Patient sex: M
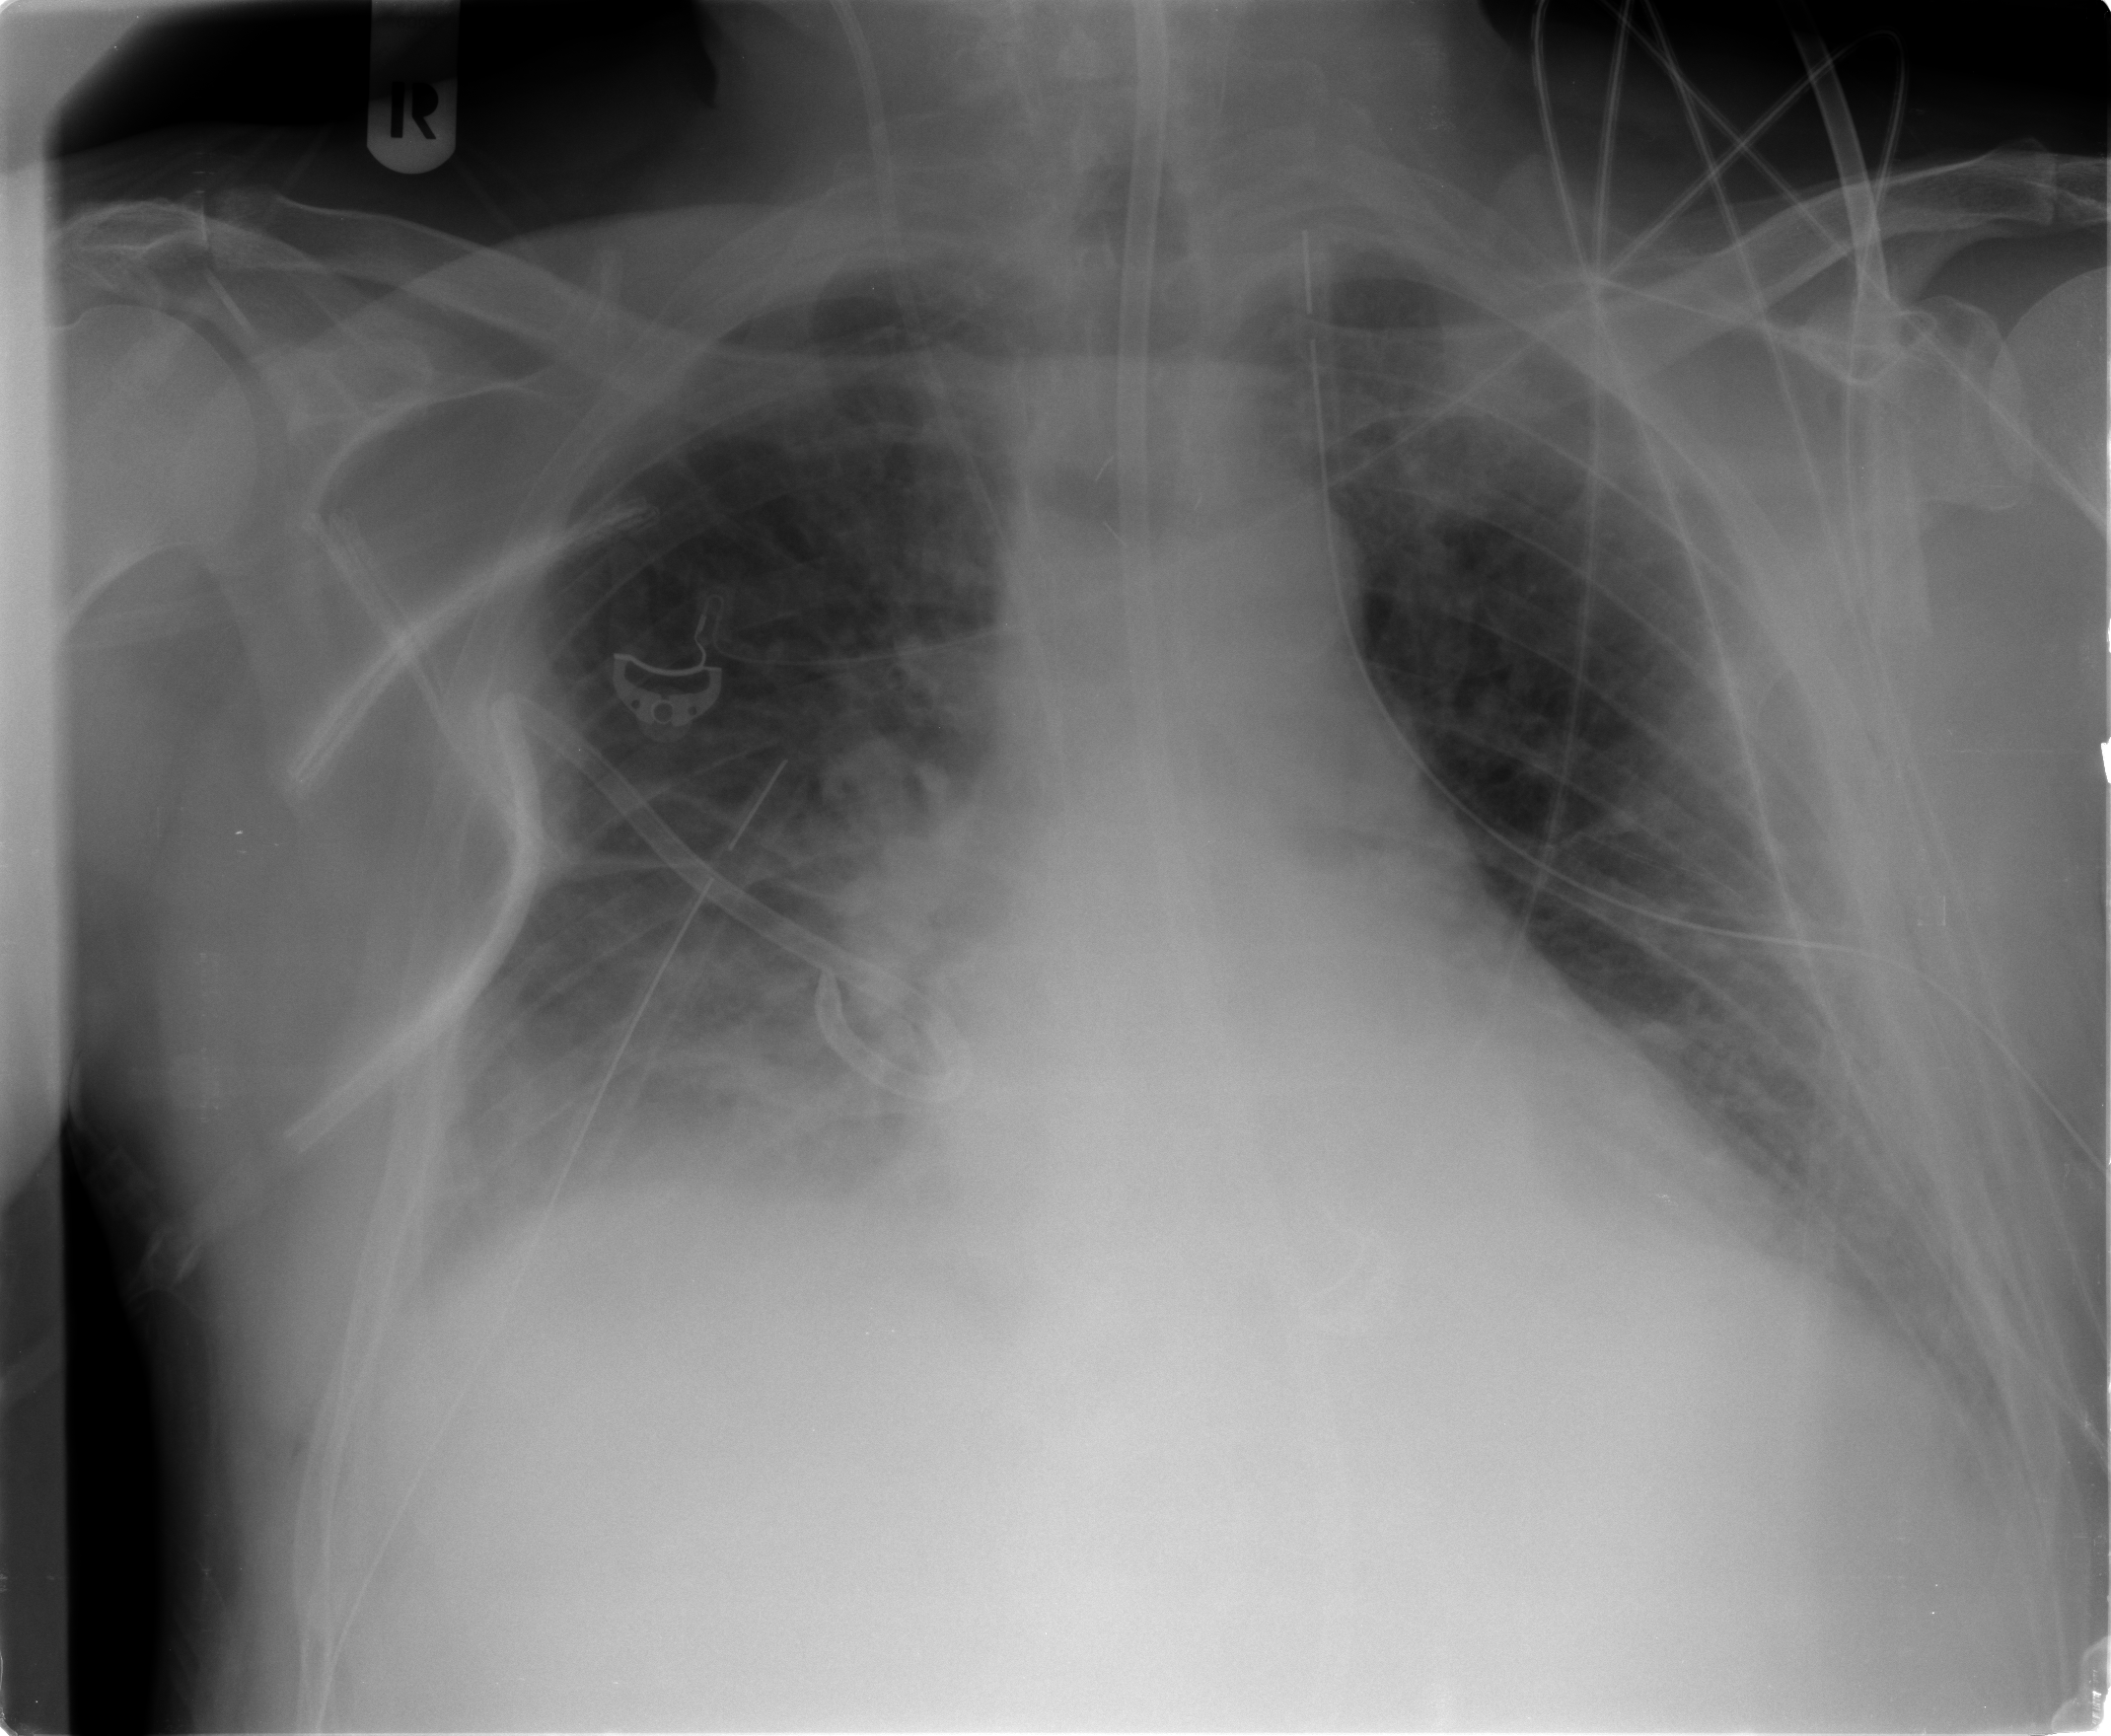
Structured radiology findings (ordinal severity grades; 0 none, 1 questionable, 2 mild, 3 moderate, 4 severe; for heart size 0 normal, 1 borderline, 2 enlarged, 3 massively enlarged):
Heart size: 0
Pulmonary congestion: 2
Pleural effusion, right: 2
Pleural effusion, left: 2
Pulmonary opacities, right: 2
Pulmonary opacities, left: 0
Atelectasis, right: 3
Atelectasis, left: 2